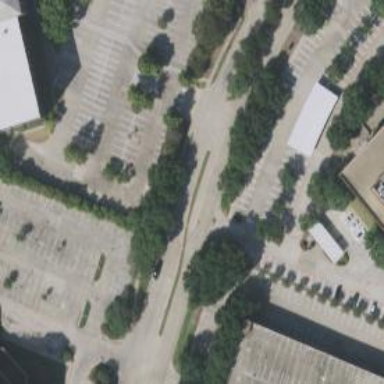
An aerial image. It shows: Tertiary road with separate sidewalks.